Interaction volume radius: 5 \u00c5
Interaction volume height: 10 \u00c5
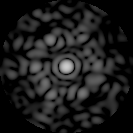
Disorder parameter: 0.8145